Question: In my application I support ldpi, mdpi and hdpi mpbile phones. therefore I have three drawable folders to support these smart phones.
Everything is fine when I check the result on mobile phones but the problem is showing in G.Tab 7". When I run the application on this tablet, the size of application is not feet on the screen. Size of my application is as same size as SII in the middle of screen and margins are black. some thing like below image.
Do I need to add another folder in drawable? If yes what should the name of this folder be?
Thanks

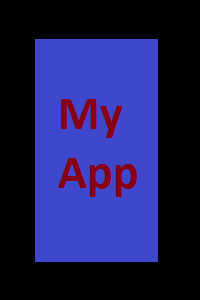
Answer: Read this documentation article: <URL>.